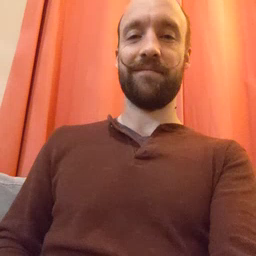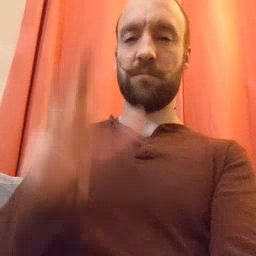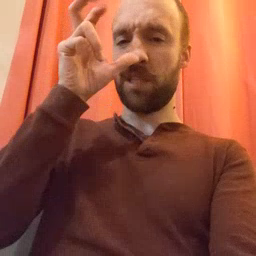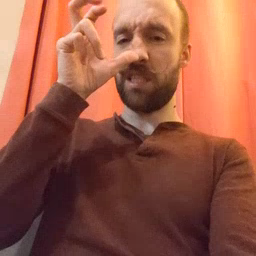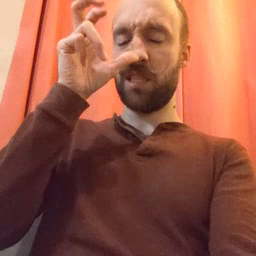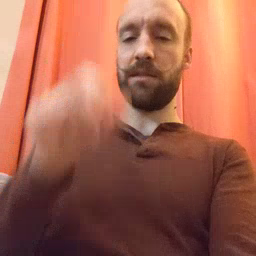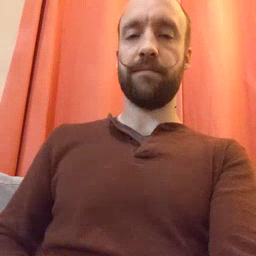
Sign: bug